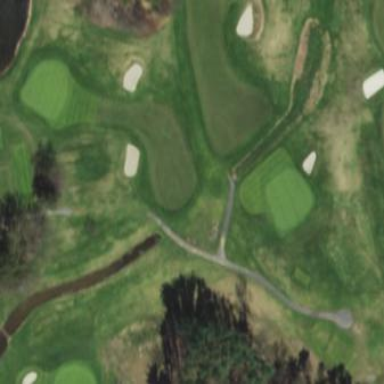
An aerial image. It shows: Golf rough area.